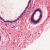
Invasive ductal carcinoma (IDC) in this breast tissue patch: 0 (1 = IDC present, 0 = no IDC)